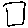
Label: square